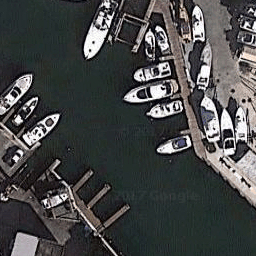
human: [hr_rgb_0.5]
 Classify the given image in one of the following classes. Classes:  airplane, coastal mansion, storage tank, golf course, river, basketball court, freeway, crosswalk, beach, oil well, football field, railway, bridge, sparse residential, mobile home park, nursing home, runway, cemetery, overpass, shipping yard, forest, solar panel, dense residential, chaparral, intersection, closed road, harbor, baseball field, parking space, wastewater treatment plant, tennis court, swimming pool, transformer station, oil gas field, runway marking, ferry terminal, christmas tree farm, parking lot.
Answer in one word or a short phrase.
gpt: harbor